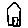
Label: house